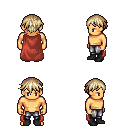
a pixel art fantasy rpg character, male body template, human, tanned skin, maroon cape, metal pants, white blonde short bangs hairstyle, black shoes, four views (front, back, left, right), 2x2 character sprite sheet, small pixel art, hard edges, no anti-aliasing